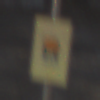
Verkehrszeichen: FahrzeugeMitWassergefaehrdenderLadungOhnePfeilsymbol
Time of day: MorningAfternoon
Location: Outdoor (Suburban)
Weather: PartlyCloudy
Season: NotSpecified
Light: Natural